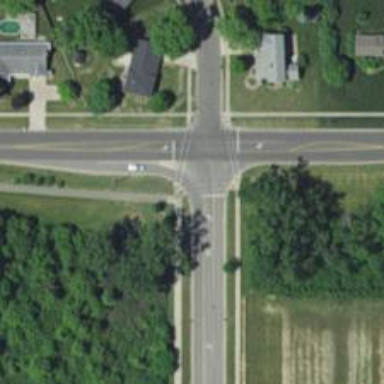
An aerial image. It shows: Marked crossing on the road.